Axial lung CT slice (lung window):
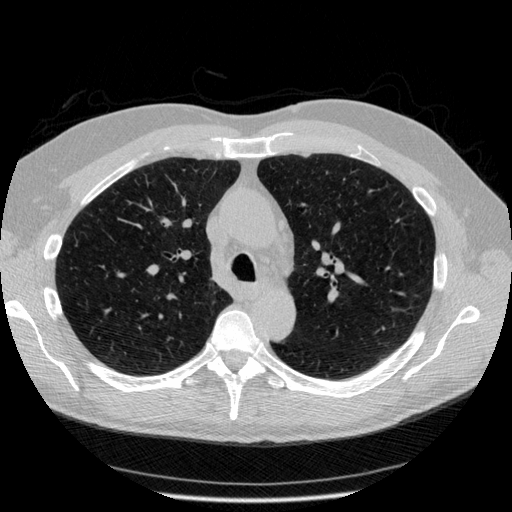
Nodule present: no